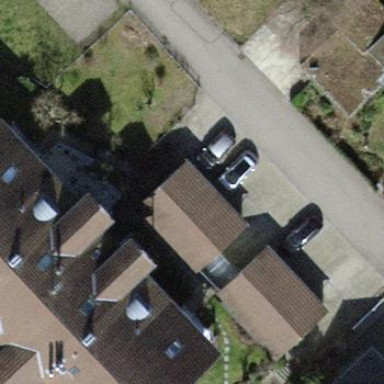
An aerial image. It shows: Garage.